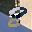
Label: 8